Question: What is the right way to deserialize the following XML using C#?
'''
<?xml version='1.0' encoding='UTF-8'?>
<feed xmlns='http://www.w3.org/2005/Atom' xmlns:openSearch='http://a9.com/-/spec/opensearchrss/1.0/' xmlns:gCal='http://schemas.google.com/gCal/2005'>
<id>http://www.google.com/cal...</id>
<subtitle type='text'>RockPointe Events (1)</subtitle>
<entry>
<id>http://www.google.com/cal...</id>
<published>2011-07-07T21:43:44.000Z</published>
<updated>2011-07-07T21:48:31.000Z</updated>
<title type='html'>Event 1</title>
<summary type='html'>Event 1 Summary</summary>
<content type='html'>Event 1 Content</content>
</entry>
<entry>
<id>http://www.google.com/cal...</id>
<published>2011-07-07T21:43:44.000Z</published>
<updated>2011-07-07T21:48:31.000Z</updated>
<title type='html'>Event 2</title>
<summary type='html'>Event 2 Summary</summary>
<content type='html'>Event 2 Content</content>
</entry>
</feed>
'''
Here's my current POCO
'''
[XmlRoot(ElementName = "feed", Namespace = "http://www.w3.org/2005/Atom")]
public class Feed
{
[XmlElement("subtitle")]
public string Subtitle { get; set; }
[XmlElement("title")]
public string Title { get; set; }
[XmlElement("entry")]
public m_Entry[] Entry { get; set; }
[XmlType(Namespace = "")]
public class m_Entry
{
[XmlElement("title")]
public string Title { get; set; }
[XmlElement("summary")]
public string Summary { get; set; }
[XmlElement("content")]
public string Content { get; set; }
[XmlElement("published")]
public DateTime Published { get; set; }
[XmlElement("updated")]
public DateTime Updated { get; set; }
}
}
'''
When I run it through my 'Deserialize' method, I get 'Title' and 'Subtitle' as expected. The problem is with 'entry'. I get two entries represented, but everything is null.

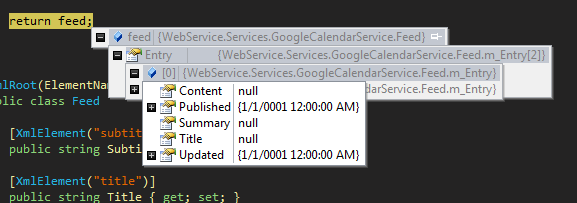
Answer: Well, it appears it was as easy as removing the 'XmlType' attribute from the Entry Class
'''
[XmlRoot(ElementName = "feed", Namespace = "http://www.w3.org/2005/Atom")]
public class Feed
{
[XmlElement("subtitle")]
public string Subtitle { get; set; }
[XmlElement("title")]
public string Title { get; set; }
[XmlElement("entry")]
public Entry[] Entries { get; set; }
public class Entry
{
[XmlElement("title")]
public string Title { get; set; }
[XmlElement("summary")]
public string Summary { get; set; }
[XmlElement("content")]
public string Content { get; set; }
[XmlElement("published")]
public DateTime Published { get; set; }
[XmlElement("updated")]
public DateTime Updated { get; set; }
}
}
'''